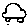
Label: car